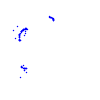
Particle: kaon